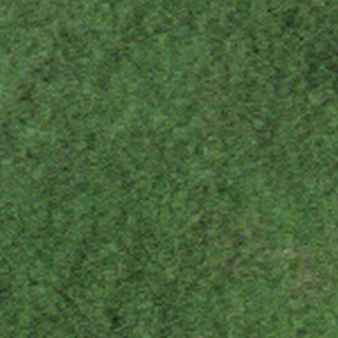
Label: other